Field crop: tomato
Growth stage: 1
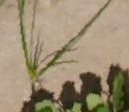
Species: cyperus